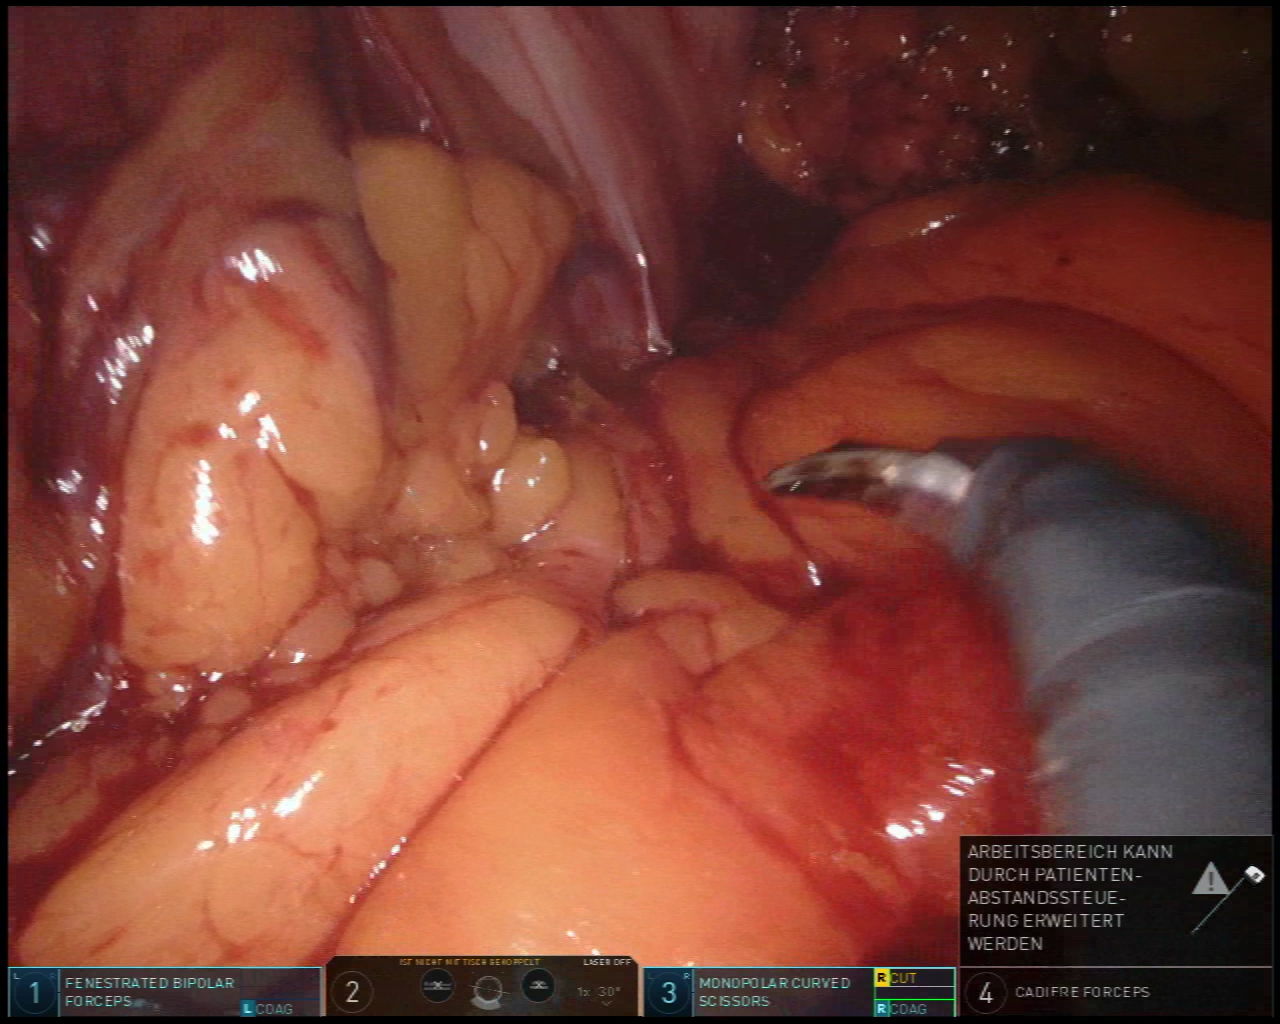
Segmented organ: stomach
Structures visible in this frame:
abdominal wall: no
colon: no
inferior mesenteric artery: no
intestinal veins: no
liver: no
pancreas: no
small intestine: no
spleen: no
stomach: yes
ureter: no
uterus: no
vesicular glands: no